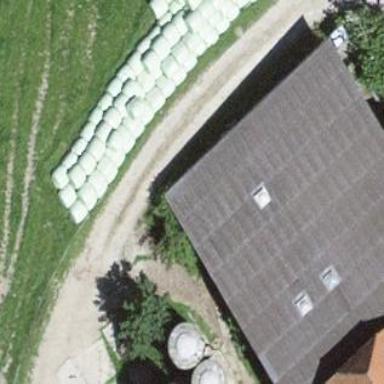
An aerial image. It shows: Farm auxiliary building.